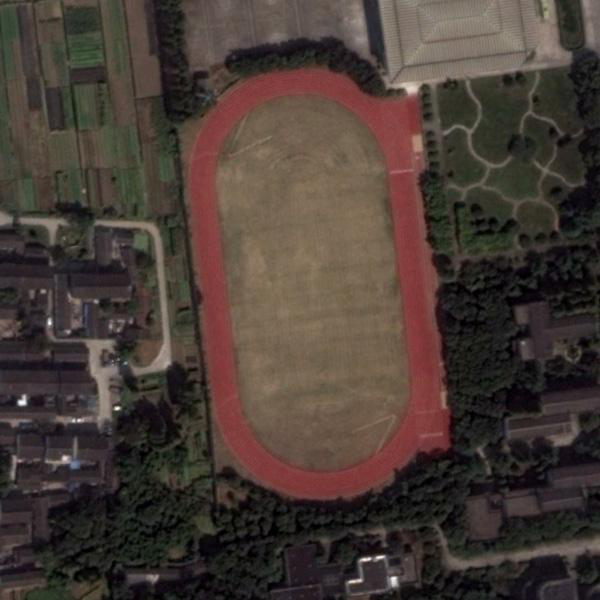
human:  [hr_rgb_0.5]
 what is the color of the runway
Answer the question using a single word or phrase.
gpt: red